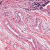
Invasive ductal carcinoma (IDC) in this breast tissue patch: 0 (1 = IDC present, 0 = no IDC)